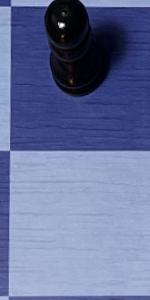
Label: Empty